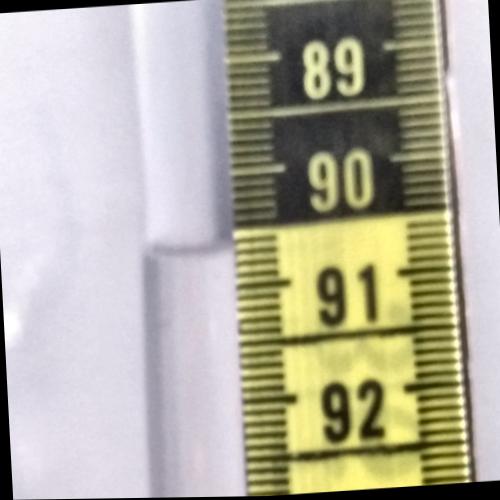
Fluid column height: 90.6 cm